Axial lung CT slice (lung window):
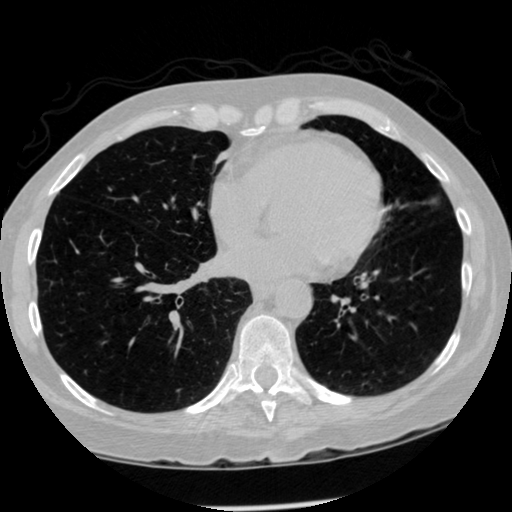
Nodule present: no